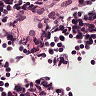
Metastatic tissue present: no